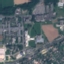
Land use / land cover class: Industrial